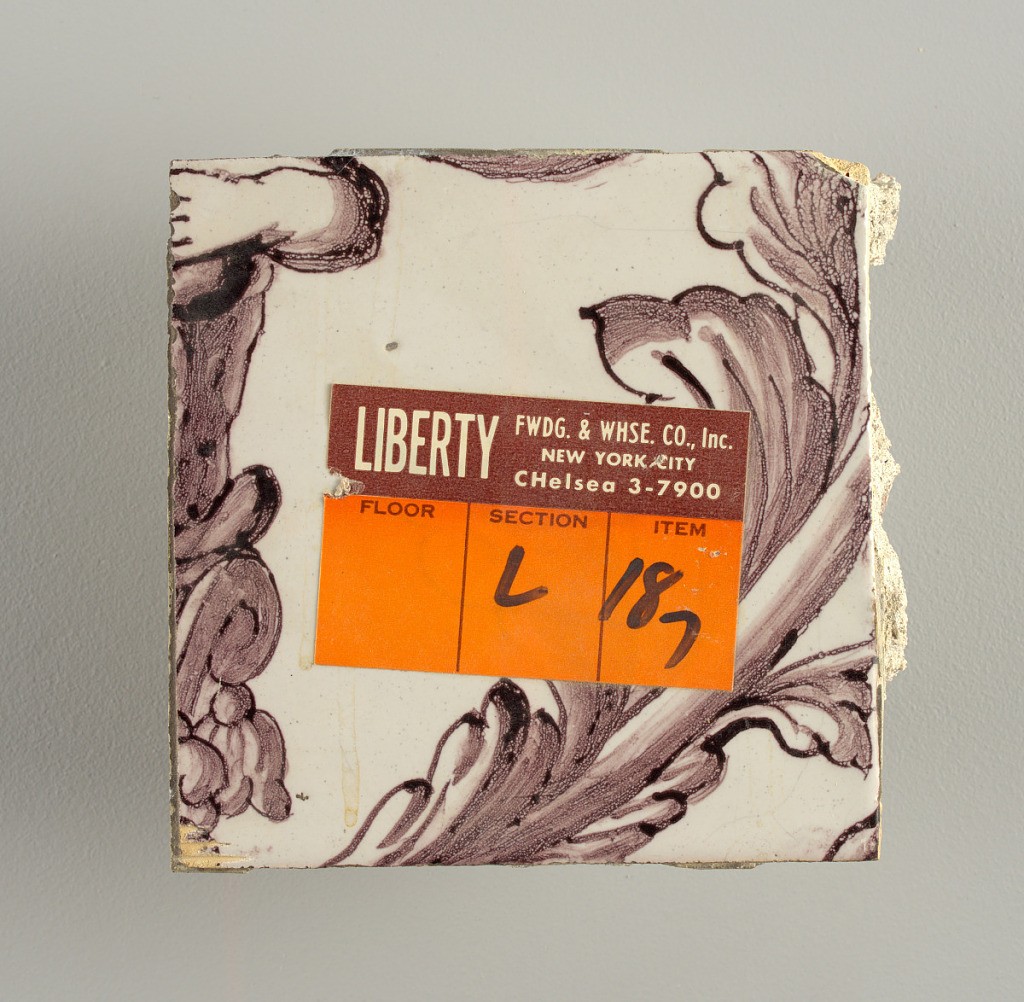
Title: Wall facing
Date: ca. 1725
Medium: Tin-glazed earthenware, underglaze
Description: Horizontal rectangle.  Thirty-seven tiles wide and twenty-one high with opening for door or window nineteen and one-half tiles high and twelve wide.  To left and right of opening, centered canopy above. Left, woman representing Hope, right, a sculputure urn.  Centered above opening, a mascaron.  Arabesque design of foliage.